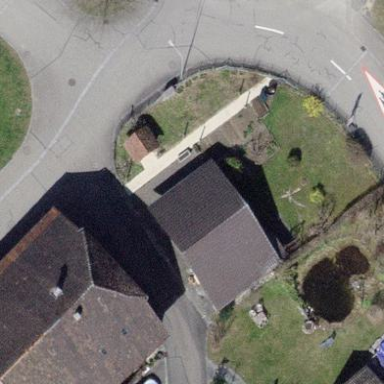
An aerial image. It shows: Shed.